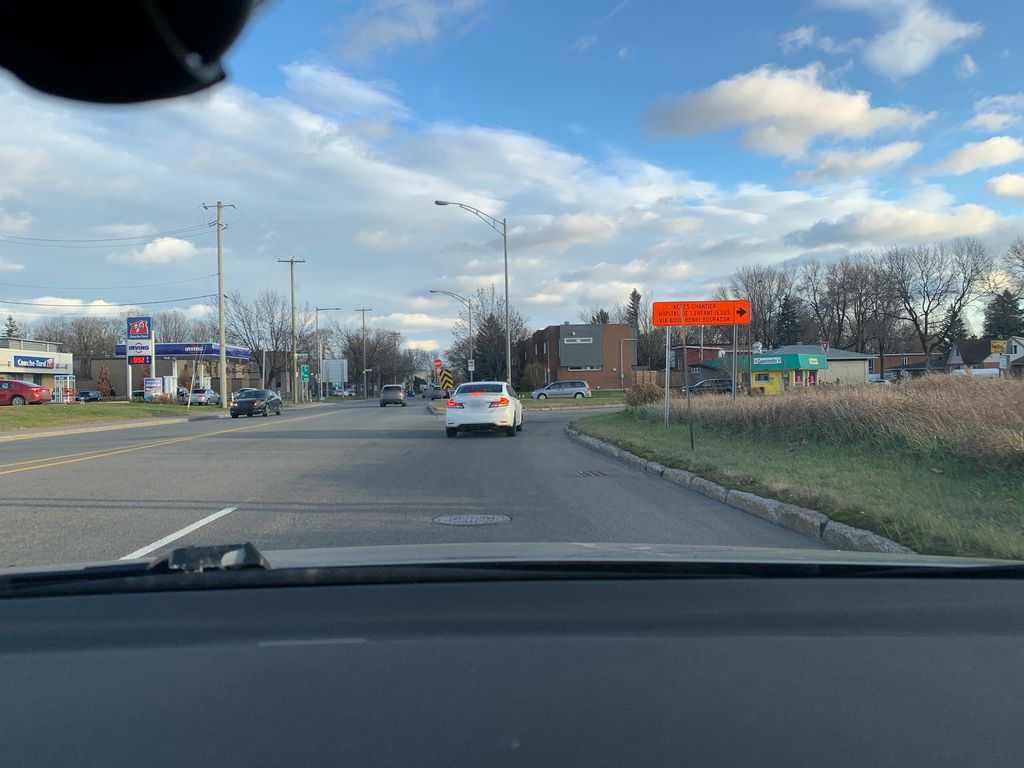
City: quebec_city